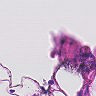
Metastatic tissue present: no